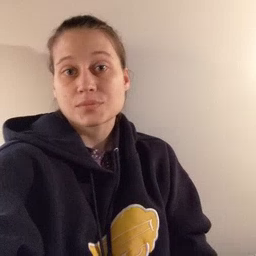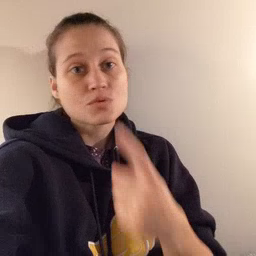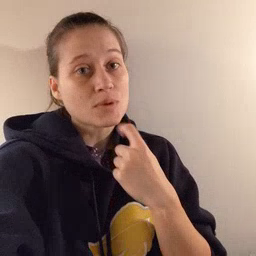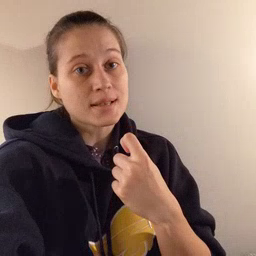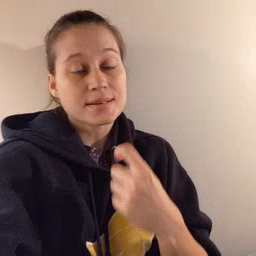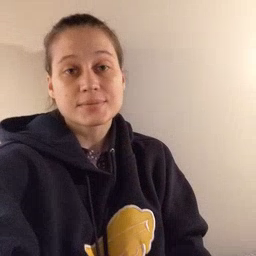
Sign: red